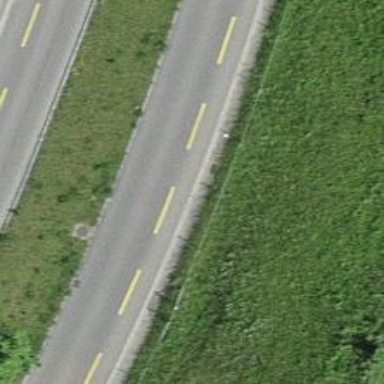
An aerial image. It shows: Tertiary road with asphalt surface.